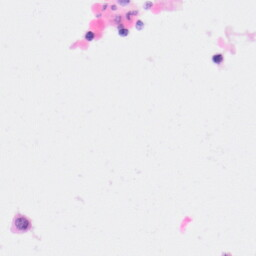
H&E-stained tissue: Kidney